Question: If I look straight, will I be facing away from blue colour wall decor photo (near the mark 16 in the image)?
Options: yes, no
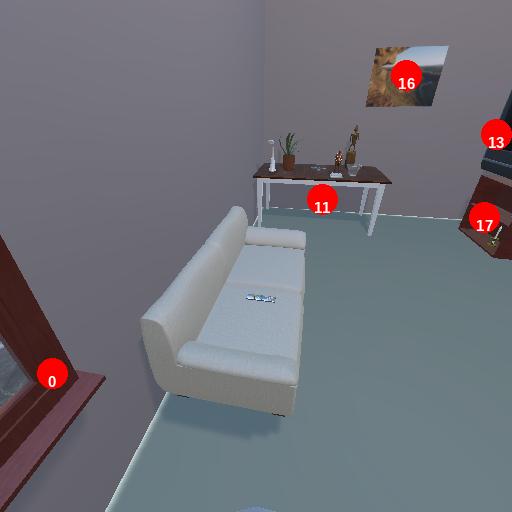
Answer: yes